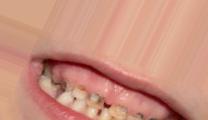
Condition: Caries